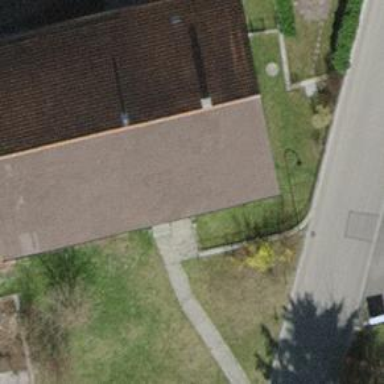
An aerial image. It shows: Building with tile roof.